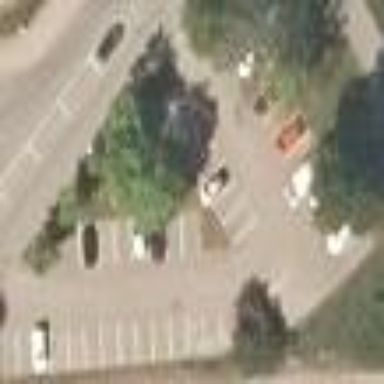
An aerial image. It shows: Parking area with asphalt surface.